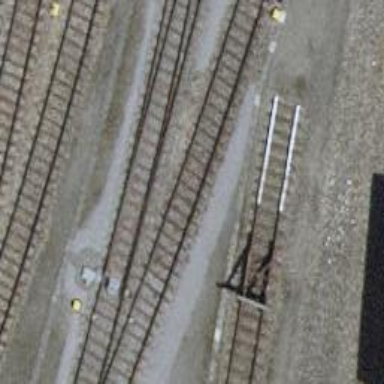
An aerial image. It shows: Railway buffer stop.